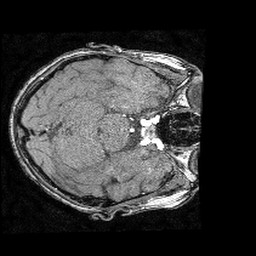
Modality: angio
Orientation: axial
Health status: ill
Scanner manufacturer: philips
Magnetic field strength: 3 T
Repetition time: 0.01835 s
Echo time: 0.003408 s